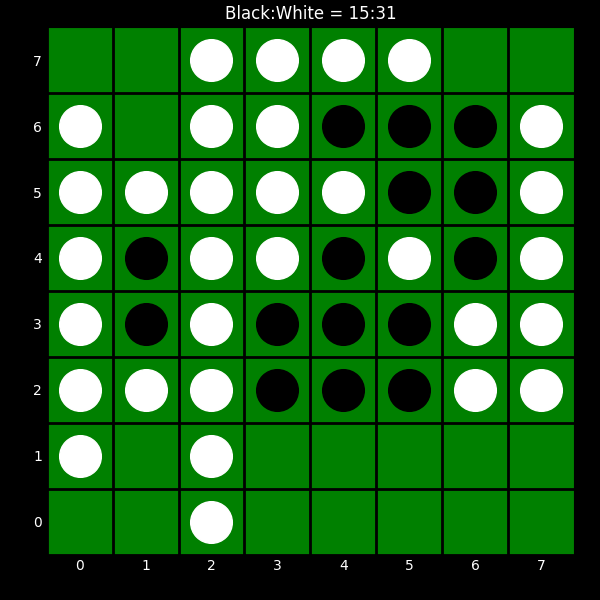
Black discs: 15
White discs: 31